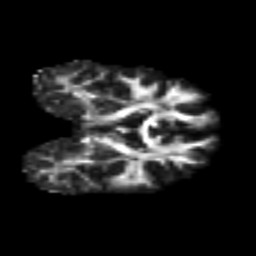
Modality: FA
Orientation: coronal
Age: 27
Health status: ill
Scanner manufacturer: philips
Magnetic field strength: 3 T
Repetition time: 9 s
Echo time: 0.127 s